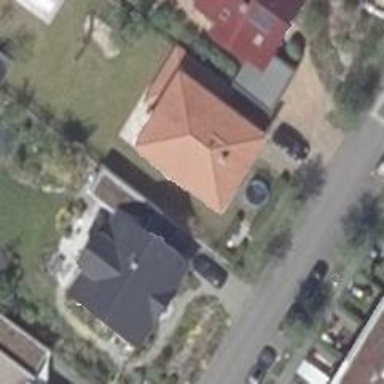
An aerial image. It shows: Detached building with gabled roof.